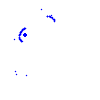
Particle: proton